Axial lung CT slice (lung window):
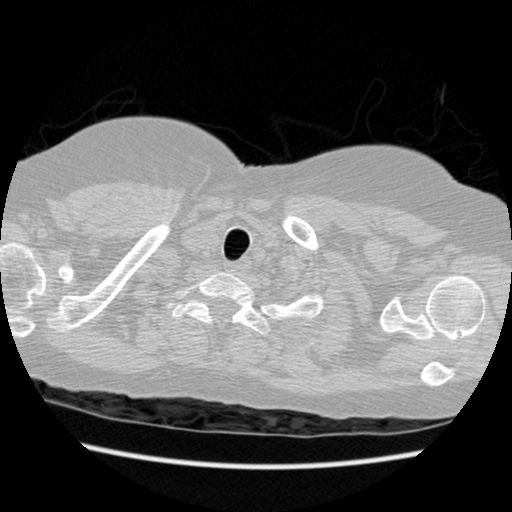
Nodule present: no